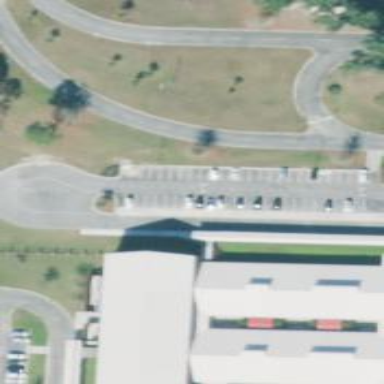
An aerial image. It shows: Parking space is available.